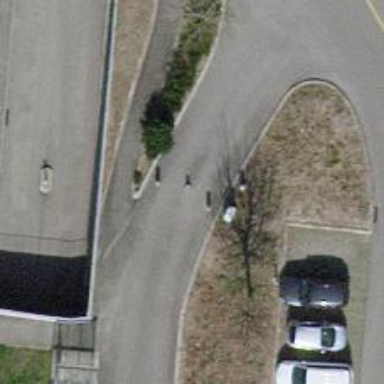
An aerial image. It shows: Rising bollard barrier.